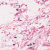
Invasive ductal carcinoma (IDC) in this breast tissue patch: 0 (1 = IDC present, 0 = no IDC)